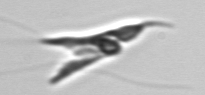
Label: Chrysochromulina_lanceolata